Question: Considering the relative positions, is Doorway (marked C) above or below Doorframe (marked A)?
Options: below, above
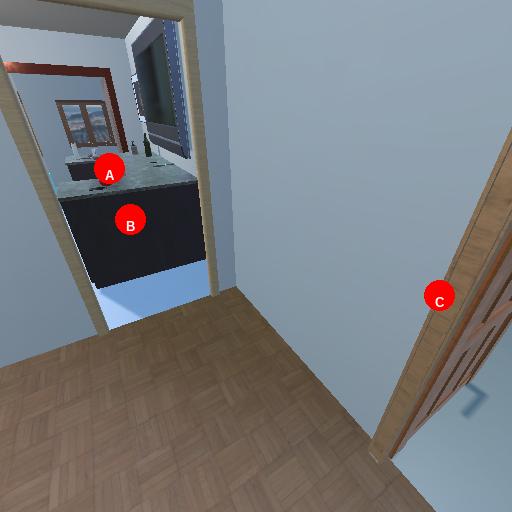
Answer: below